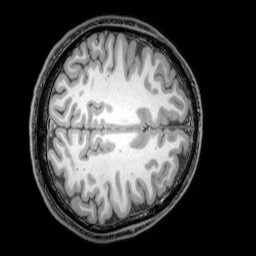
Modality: T1w
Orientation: axial
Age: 21
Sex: male
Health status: healthy
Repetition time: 0.081 s
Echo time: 0.037 s